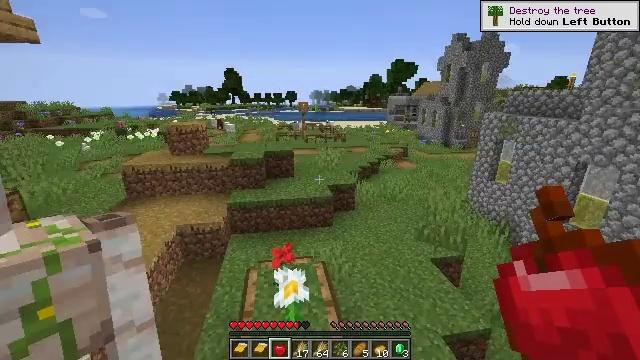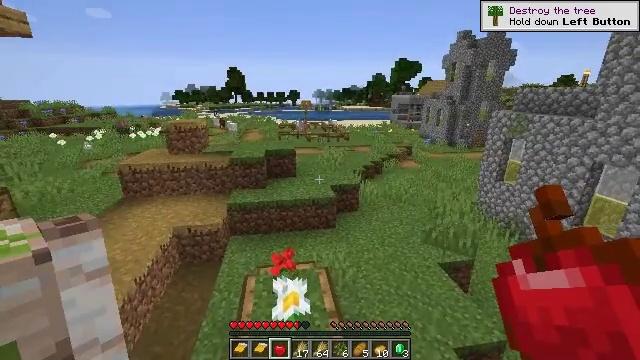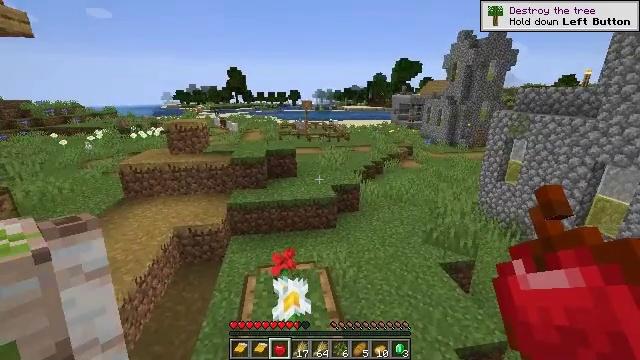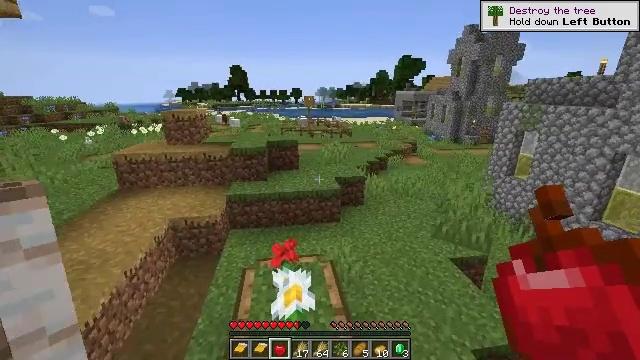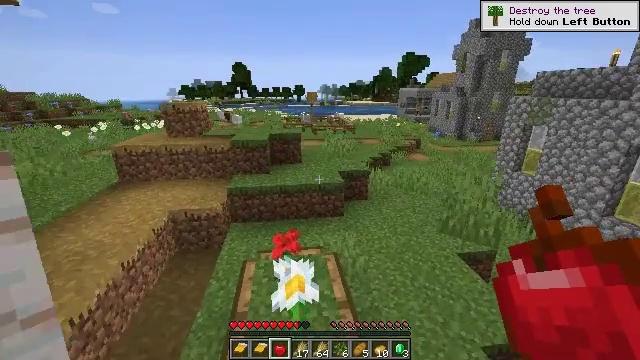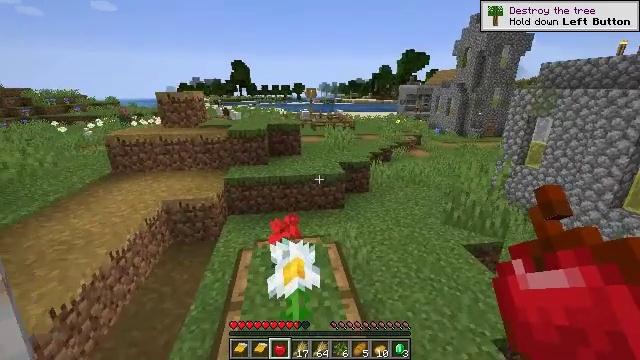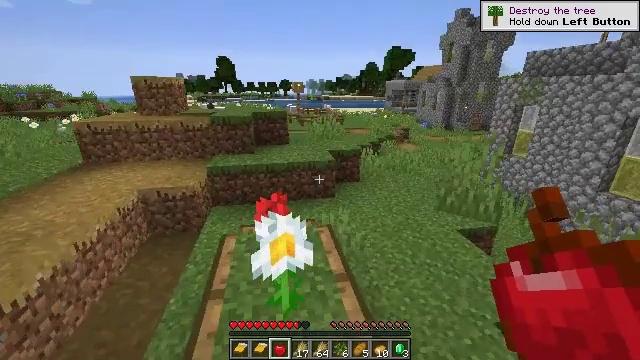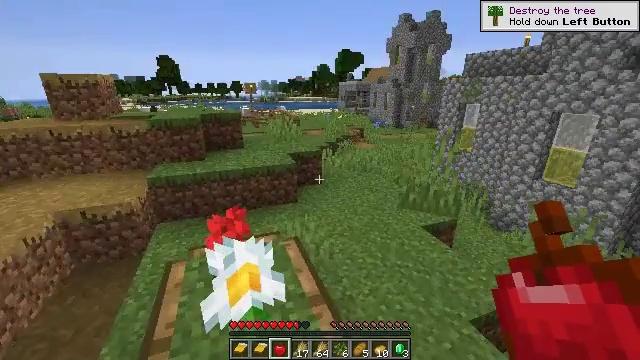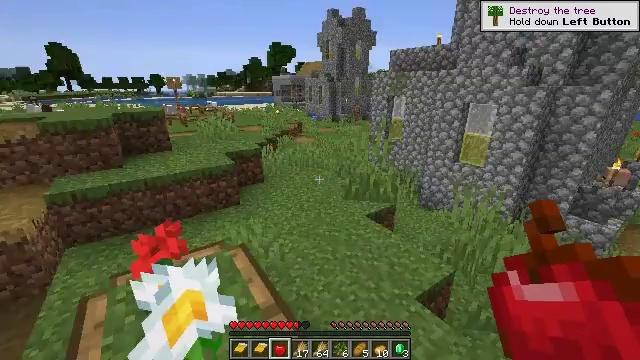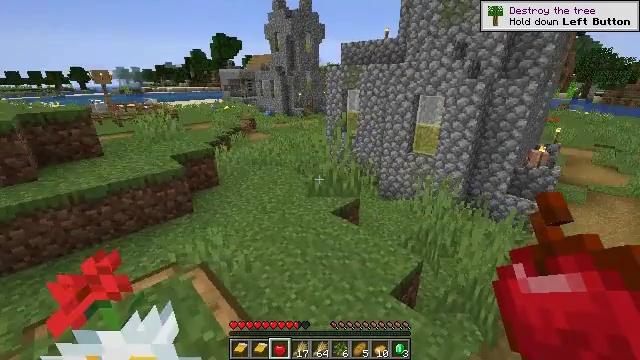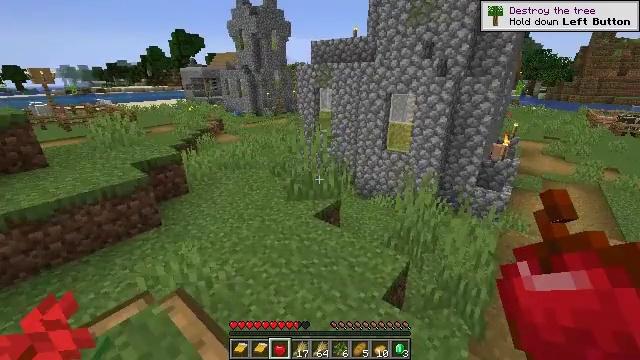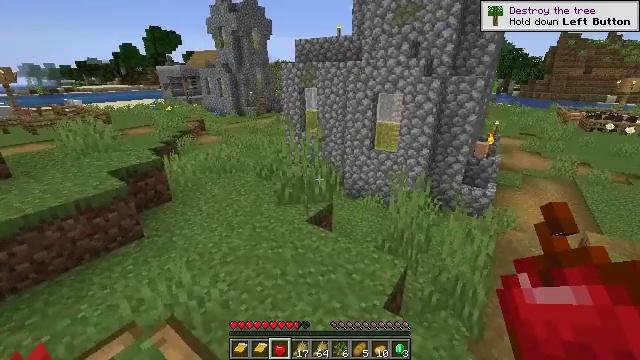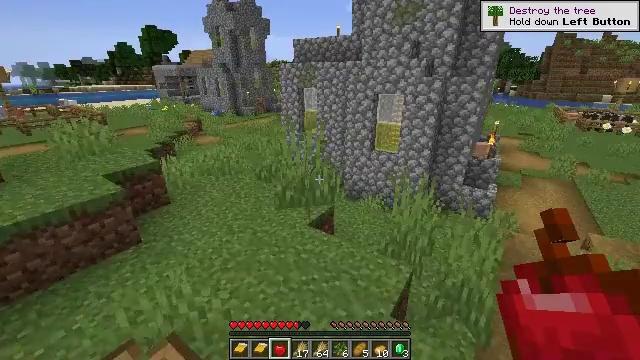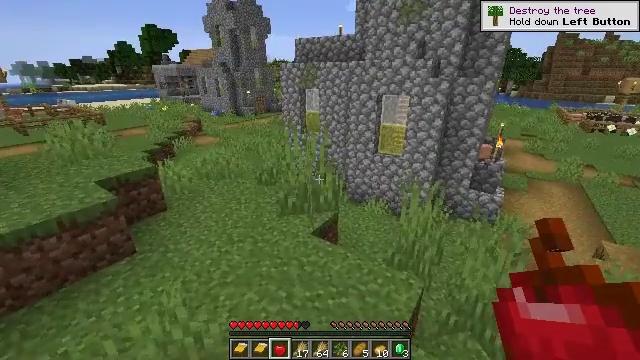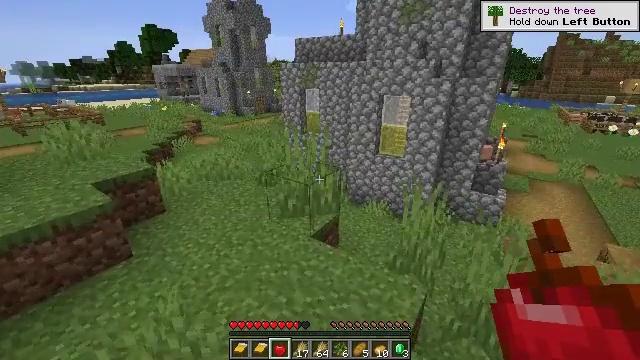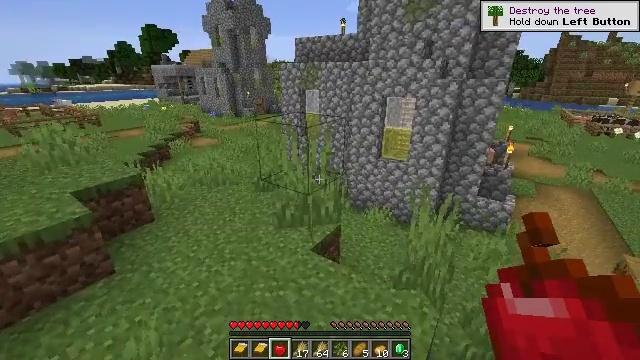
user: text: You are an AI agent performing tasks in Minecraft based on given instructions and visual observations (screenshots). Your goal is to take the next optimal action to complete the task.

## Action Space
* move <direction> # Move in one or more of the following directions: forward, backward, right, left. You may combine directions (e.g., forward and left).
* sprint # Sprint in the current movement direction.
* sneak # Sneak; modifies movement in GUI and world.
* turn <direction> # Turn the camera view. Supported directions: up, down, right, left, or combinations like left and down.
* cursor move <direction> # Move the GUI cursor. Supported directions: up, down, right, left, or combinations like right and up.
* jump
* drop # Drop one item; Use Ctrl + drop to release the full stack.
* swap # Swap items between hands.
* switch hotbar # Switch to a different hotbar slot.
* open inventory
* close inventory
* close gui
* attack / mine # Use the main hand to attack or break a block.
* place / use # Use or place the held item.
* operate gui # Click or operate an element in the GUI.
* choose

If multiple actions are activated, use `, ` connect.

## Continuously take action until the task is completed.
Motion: motion action
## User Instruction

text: craft item air
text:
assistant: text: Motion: move forward and move left
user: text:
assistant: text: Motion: move forward and move left
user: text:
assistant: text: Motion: move forward
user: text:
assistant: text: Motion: move forward
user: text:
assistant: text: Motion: move forward
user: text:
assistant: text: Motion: move forward, turn right
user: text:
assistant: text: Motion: move forward, turn right
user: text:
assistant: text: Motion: move forward, turn right and down
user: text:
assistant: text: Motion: move forward and move left, turn right and down
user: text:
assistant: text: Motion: move forward and move left, turn right
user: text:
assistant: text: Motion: move forward and move left, turn right
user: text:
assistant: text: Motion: move forward
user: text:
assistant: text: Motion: move forward
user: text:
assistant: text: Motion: move forward
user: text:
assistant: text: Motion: move forward
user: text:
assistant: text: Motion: move forward
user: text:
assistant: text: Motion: move forward and move left
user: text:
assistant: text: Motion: move forward and move left
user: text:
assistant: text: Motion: move forward and move left, turn left and up
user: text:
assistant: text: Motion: move forward and move left, turn left and up
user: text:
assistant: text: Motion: move forward and move left, turn left and up
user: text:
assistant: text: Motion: move forward and move left, turn left and up
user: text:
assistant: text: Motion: move forward, turn left and up
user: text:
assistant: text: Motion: move forward, turn left and up
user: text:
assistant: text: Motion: move forward, turn left and up
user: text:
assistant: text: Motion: move forward, turn left and up
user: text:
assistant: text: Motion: move forward, turn left and up
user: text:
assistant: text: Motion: move forward, turn left
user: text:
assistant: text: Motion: move forward
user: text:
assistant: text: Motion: move forward